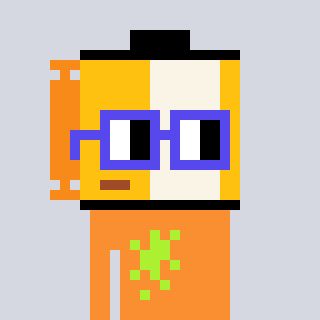
a pixel art character with square blue glasses, a film roll-shaped head and a orange-colored body on a cool background